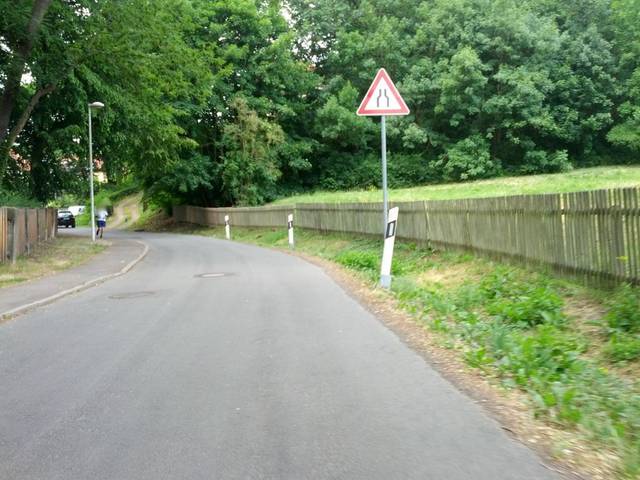
Region: Germany
Coordinates: 50.982, 10.334